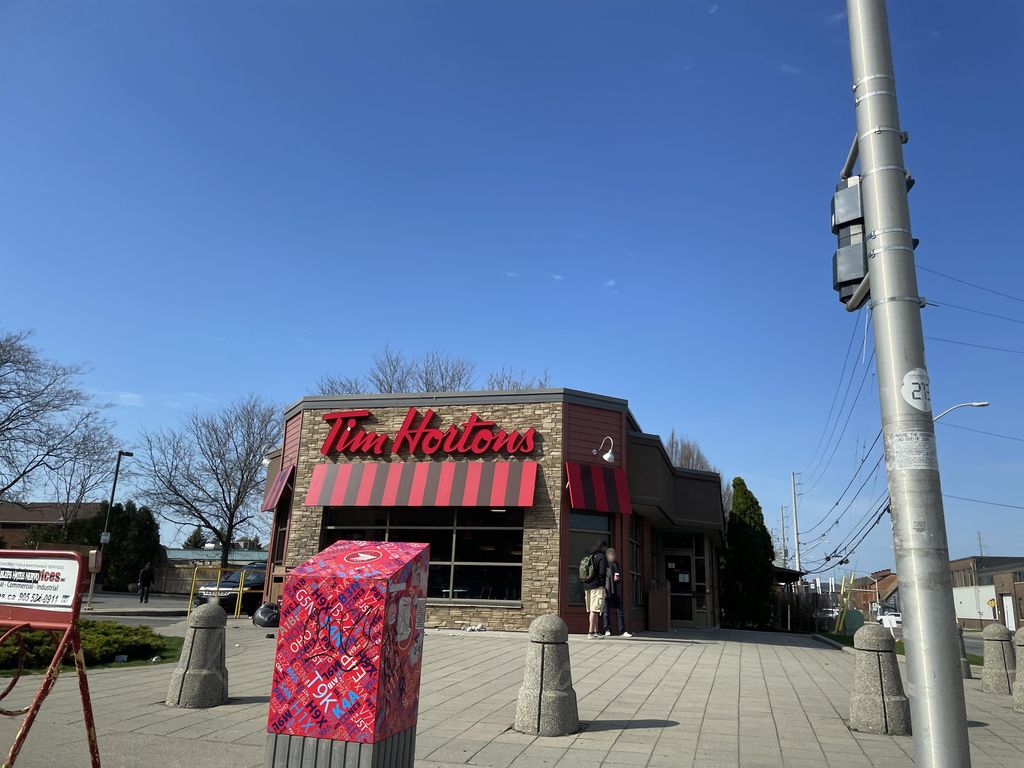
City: hamilton